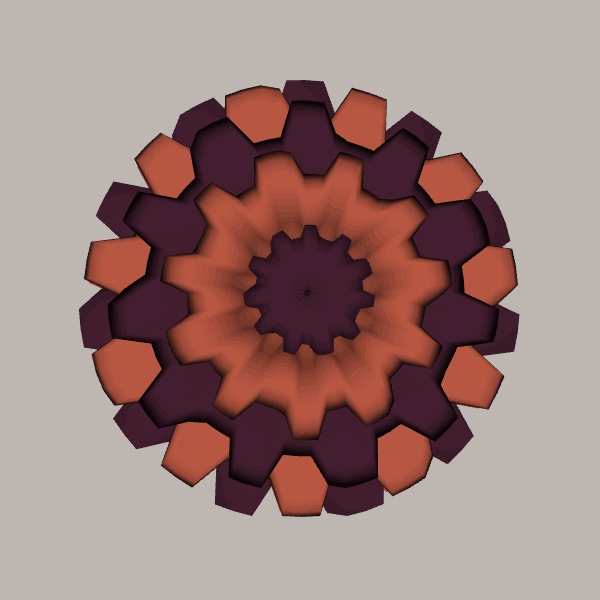
Background: light